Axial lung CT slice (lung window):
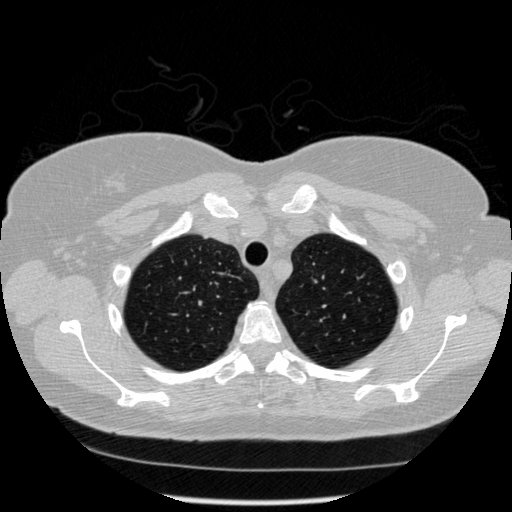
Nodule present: no